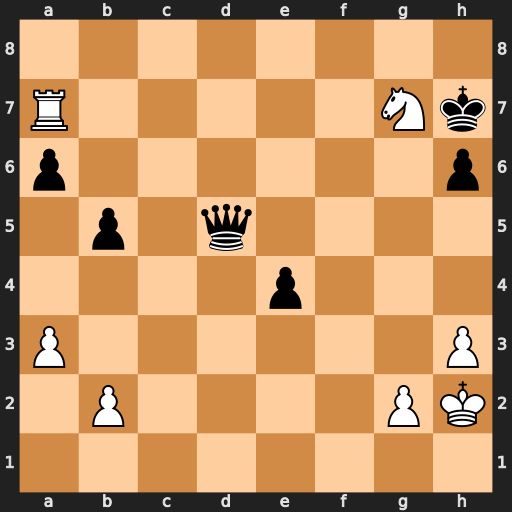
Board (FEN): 8/R5Nk/p6p/1p1q4/4p3/P6P/1P4PK/8
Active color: w
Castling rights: -
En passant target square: -
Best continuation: Nh5+ Kh8 Rh7+ Kxh7 Nf6+ Kg6 Nxd5